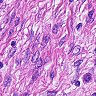
Metastatic tissue present: yes